A bearing vibration time series has been folded into this square grayscale image, one row per segment of consecutive samples. What is the most likely bearing condition (normal, inner_race, outer_race, ball)?
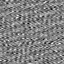
Answer: outer_race